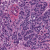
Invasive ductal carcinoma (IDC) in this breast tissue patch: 1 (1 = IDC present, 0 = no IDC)